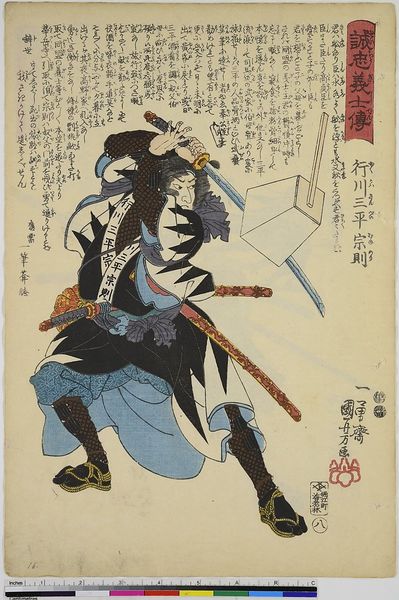
Titel: Yukukawa Sanbei Munenori, Blatt 8 aus der Serie: Geschichte der loyalen Gefolgsmänner
Künstler: Utagawa Kuniyoshi
Standort: Hamburg
Institution: Museum für Kunst und Gewerbe Hamburg
Schlagwörter: portrait, person, holzschnitt, druckgraphik, druckgrafik, schwert, soldat, krieger, ereignis, zeit, farbholzschnitt, abwehr, verteidigung, situation, ereignisbild, samurai, edo, historische, reproduktionen, druckerzeugnisse, porträt, persönlichkeit, soldatenleben, ukiyo